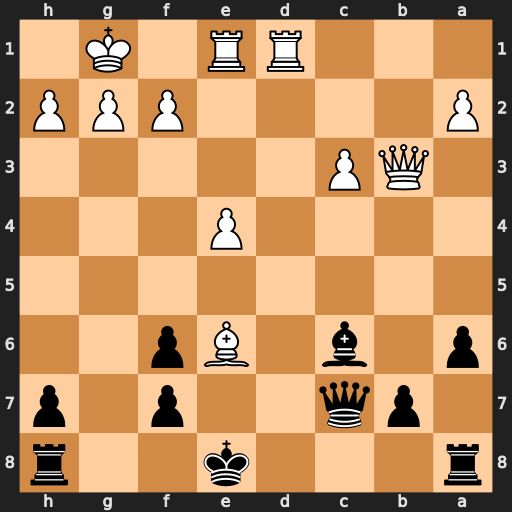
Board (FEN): r3k2r/1pq2p1p/p1b1Bp2/8/4P3/1QP5/P4PPP/3RR1K1
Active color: b
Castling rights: kq
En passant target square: -
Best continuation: fxe6 Qxe6+ Qe7